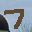
Label: 7